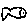
Label: fish